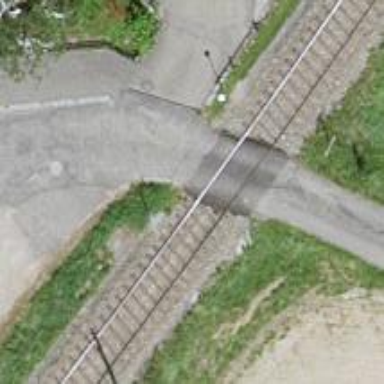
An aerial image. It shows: Level crossing with saltire marking.